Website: ulta-beauty
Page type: customer-info-address
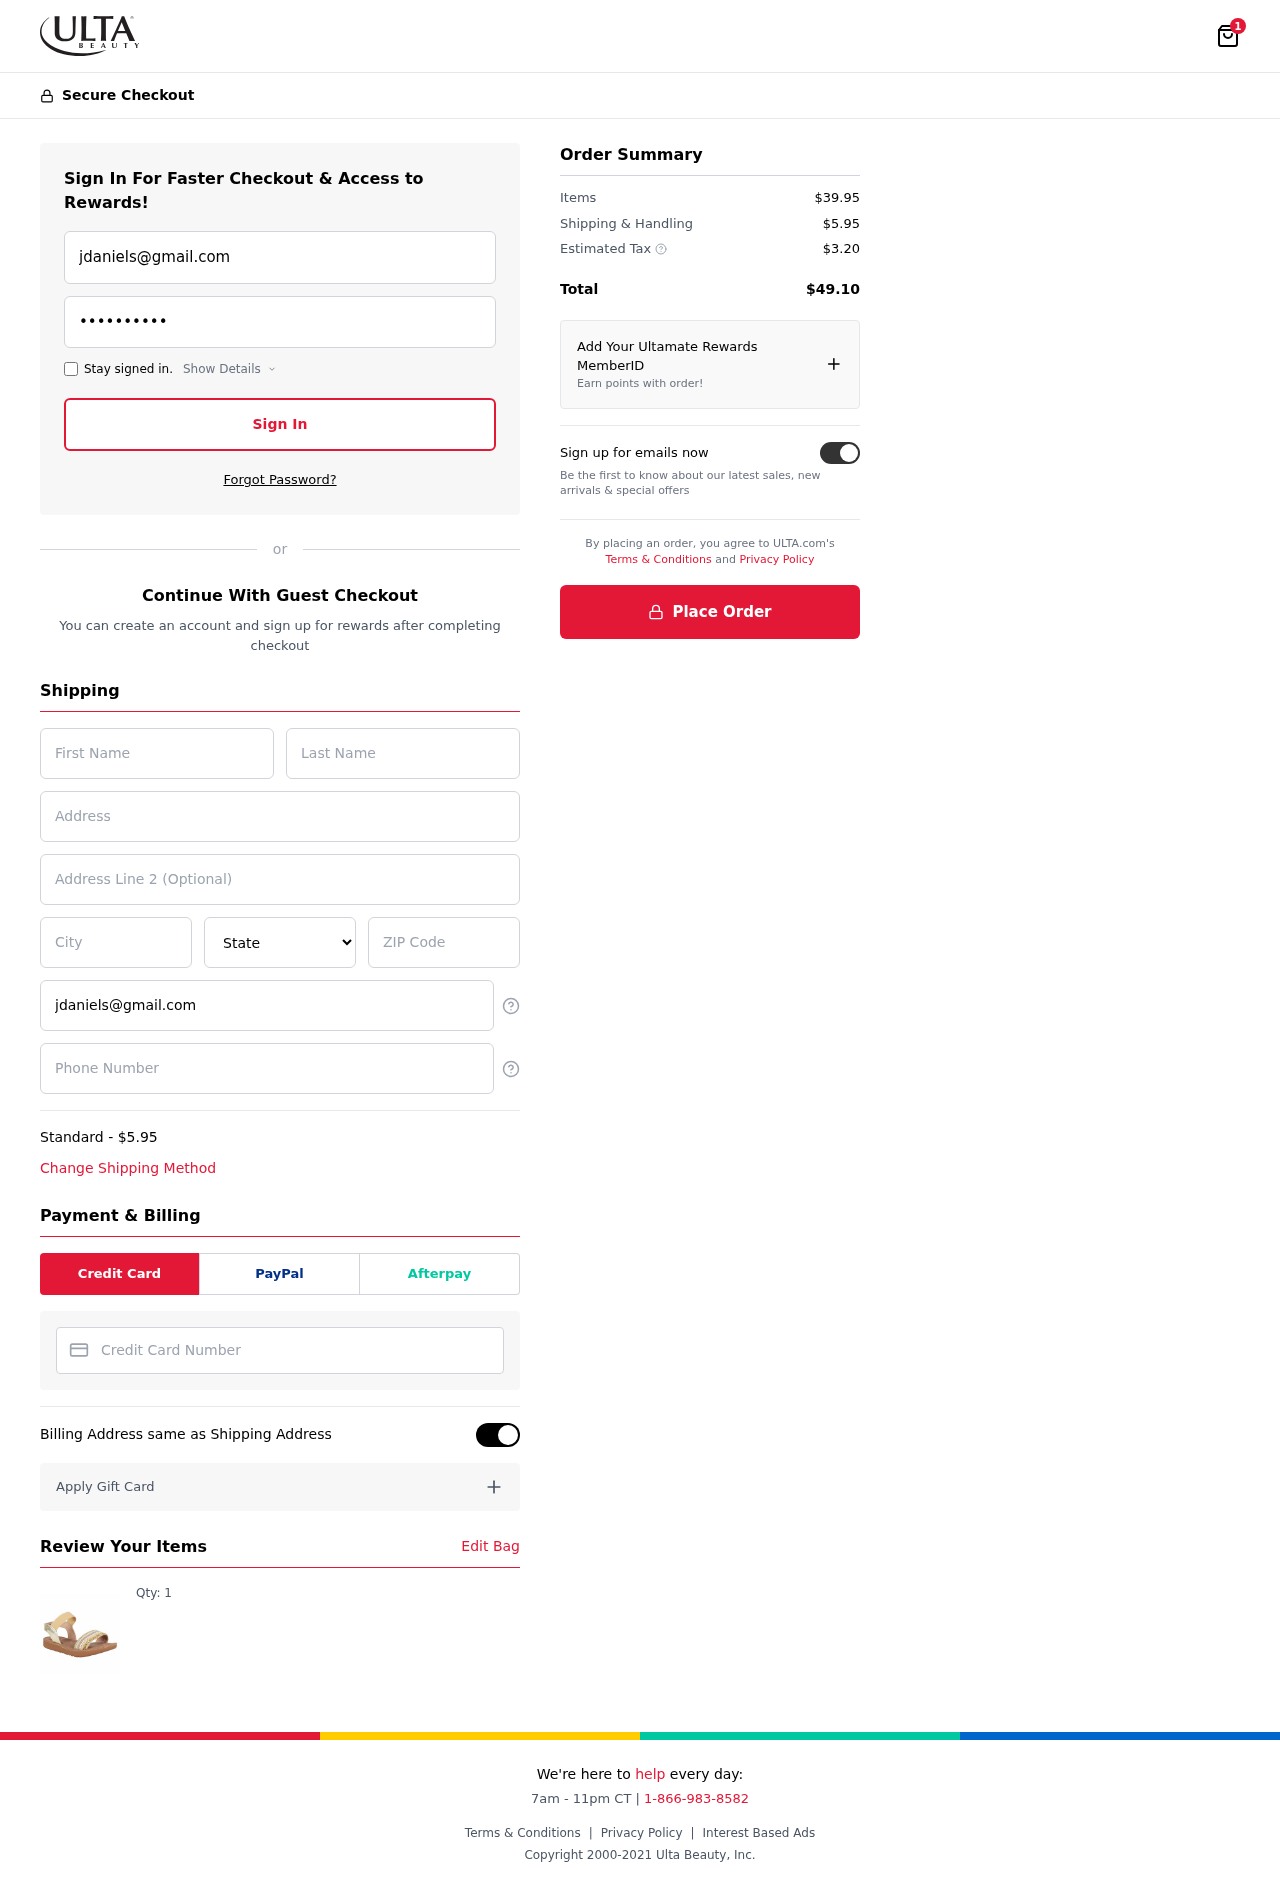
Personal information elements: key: PII_CARD_NUMBER
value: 4657 2738 0165 8452
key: PII_CITY
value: Jonesville
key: PII_EMAIL
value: jdaniels@gmail.com
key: PII_FIRSTNAME
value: Joshua
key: PII_LASTNAME
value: Daniels
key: PII_PHONE
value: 8219491228
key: PII_POSTCODE
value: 20340
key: PII_STATE
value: South Dakota
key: PII_STREET
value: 46709 Ibarra Parkways Suite 061
Product elements: key: PRODUCT1_QUANTITY
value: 1
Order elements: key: ORDER_NUM_ITEMS
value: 1
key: ORDER_SHIPPING_COST
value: $5.95
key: ORDER_ITEMS_TOTAL
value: $39.95
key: ORDER_SHIPPING_COST2
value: $5.95
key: ORDER_TAX
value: $3.20
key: ORDER_TOTAL
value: $49.10